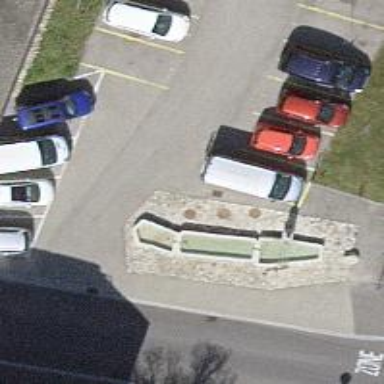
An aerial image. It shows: Fountain.